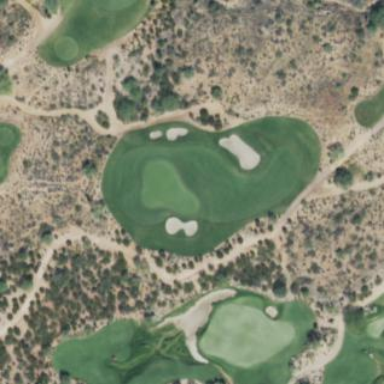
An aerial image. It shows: Golf rough area.